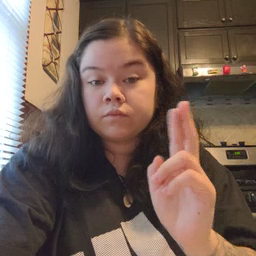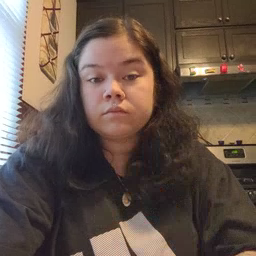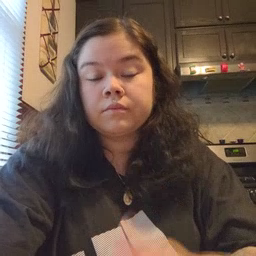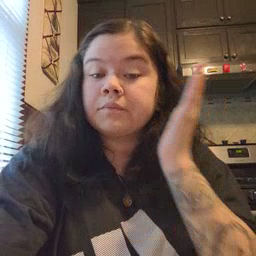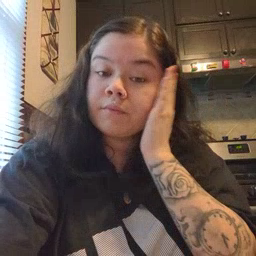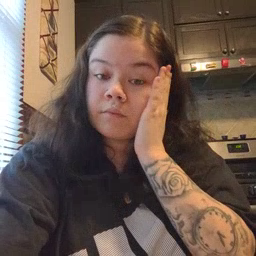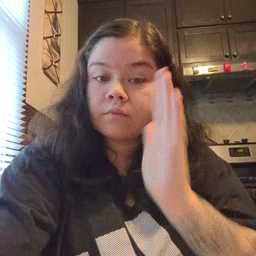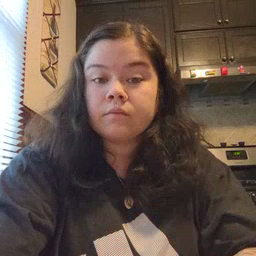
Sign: bed